高二 · 组合数学
14. 根据下列 5 个图形及相应点的个数的变化规律, 试猜测第 $n$ 个图中有多少个点.

(1) (2)
(3)
(4)
(5)
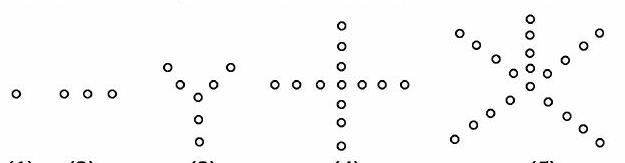
答案: 图(1)只有 1 个点, 无分支; 图(2)除中间 1 个点外, 有两个分支, 每个分支有 1 个点; 图(3)除中间 1 个点外, 有三个分支, 每个分支有 2 个点; 图(4)除中间 1 个点外, 有四个分支, 每个分支有 3 个点; 猜测第 $n$ 个图中除中间一个点外, 有 $n$ 个分支, 每个分支有 $(n-1)$ 个点, 故第 $n$ 个图中点的个数为 $1+n(n-1)=n^{2}-n+1$.
解析: 图(1)只有 1 个点, 无分支; 图(2)除中间 1 个点外, 有两个分支, 每个分支有 1 个点; 图(3)除中间 1 个点外, 有三个分支, 每个分支有 2 个点; 图(4)除中间 1 个点外, 有四个分支, 每个分支有 3 个点; 猜测第 $n$ 个图中除中间一个点外, 有 $n$ 个分支, 每个分支有 $(n-1)$ 个点, 故第 $n$ 个图中点的个数为 $1+n(n-1)=n^{2}-n+1$.哈哈